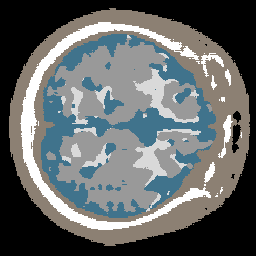
Label: no_lesion